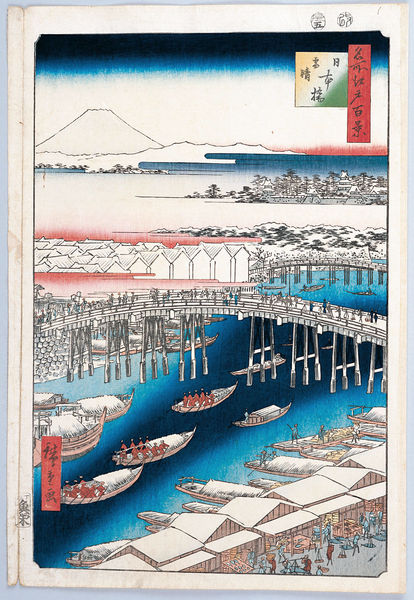
Titel: 100 berühmte Ansichten von Edo
Künstler: Utagawa Hiroshige
Schlagwörter: berg, blau, himmel, meer, wasser, weiß, wolken, bäume, fluss, landschaft, menschen, see, stadt, pfeiler, schwarz, straße, stützen, zeichnung, rot, schnee, horizont, häuser, brücke, hütte, insel, rosa, boot, boote, holzschnitt, japan, schiffe, schrift, berge, gipfel, dorf, dächer, hütten, winter, geschäfte, läden, markt, hafen, kähne, steg, inschrift, glatt, japanisch, schriftzeichen, tusche, buch, vulkan, fracht, asien, seite, text, chinesisch, china, siegel, osten, brücken, háuser, gondel, marktstände, brück, fuji, hiroshige, rudererer